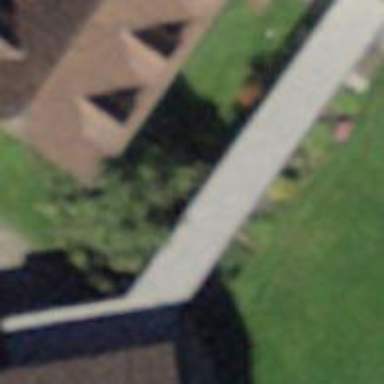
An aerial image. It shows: View of roof of building.